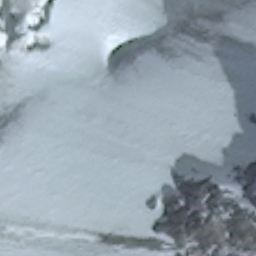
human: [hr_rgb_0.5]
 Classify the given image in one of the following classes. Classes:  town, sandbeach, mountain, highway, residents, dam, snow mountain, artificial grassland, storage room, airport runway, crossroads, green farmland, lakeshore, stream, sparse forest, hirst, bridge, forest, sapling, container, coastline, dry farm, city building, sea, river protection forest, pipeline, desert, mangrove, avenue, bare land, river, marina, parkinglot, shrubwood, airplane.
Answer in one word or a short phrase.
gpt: snow mountain